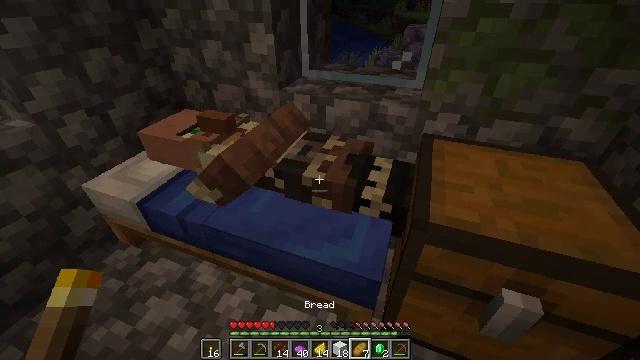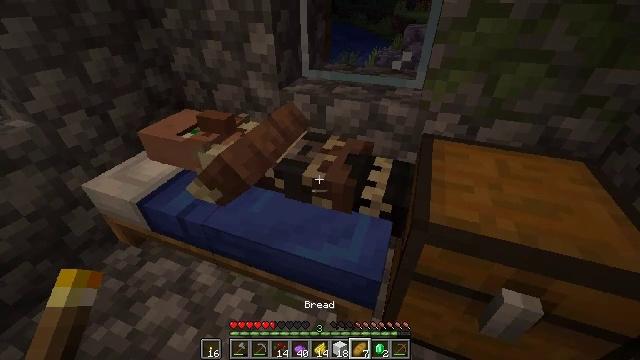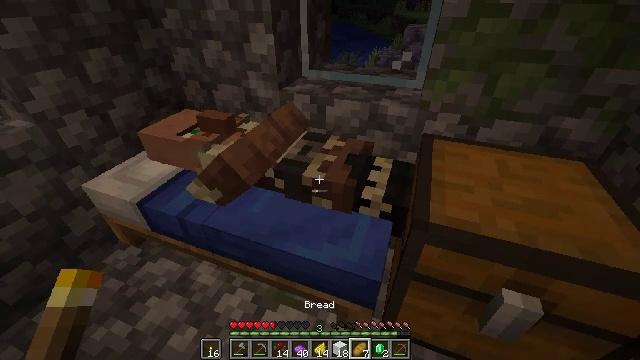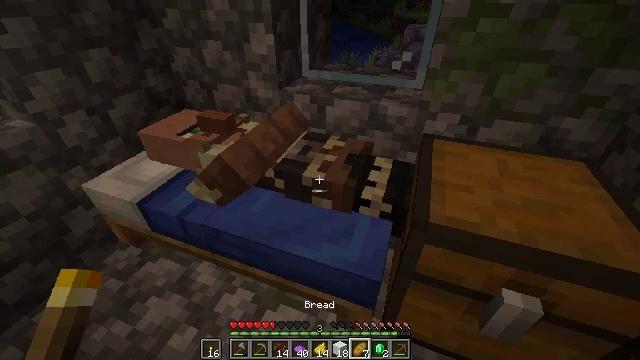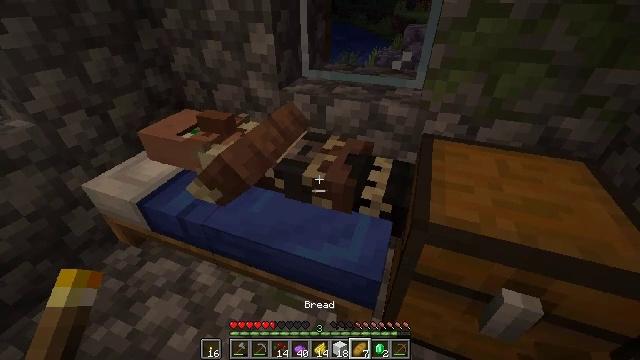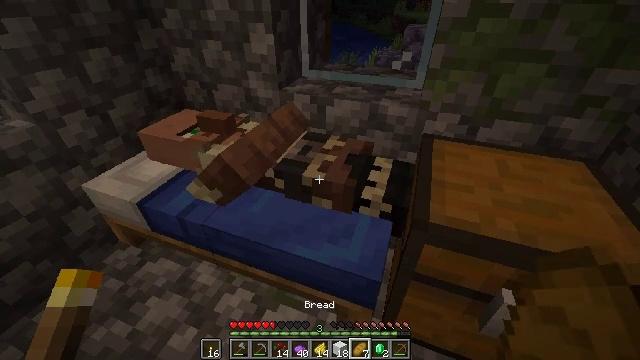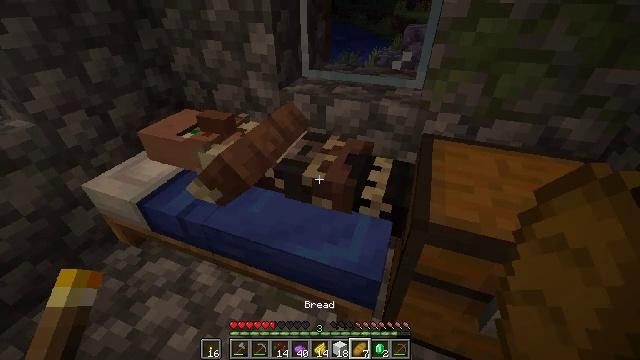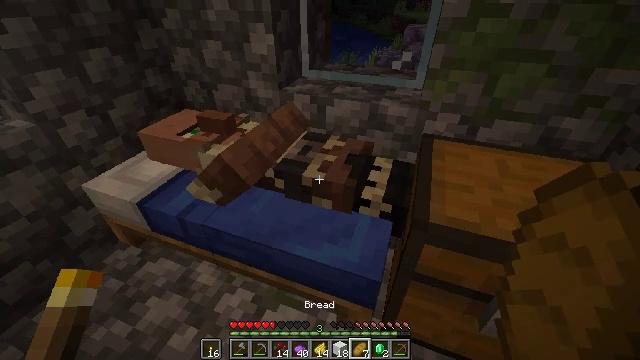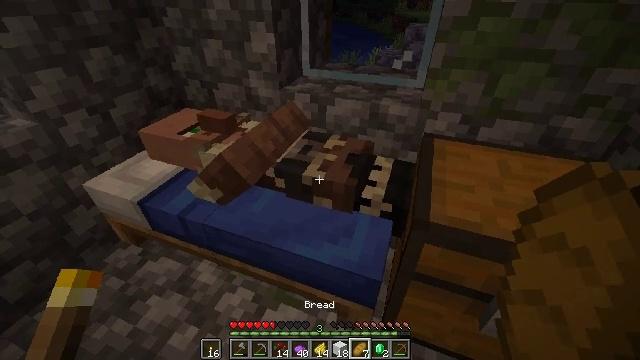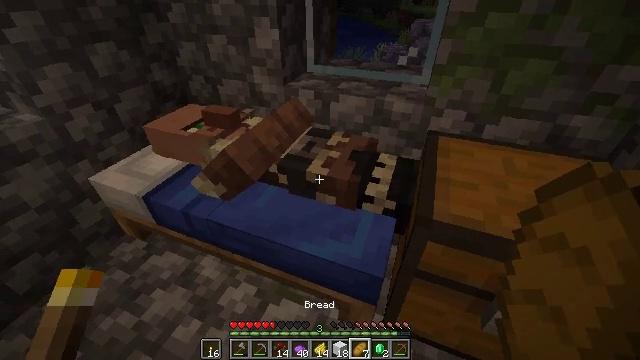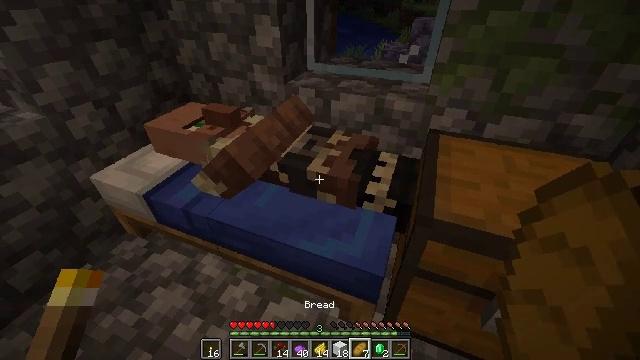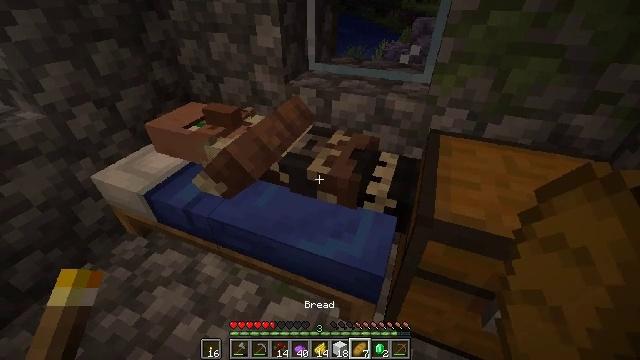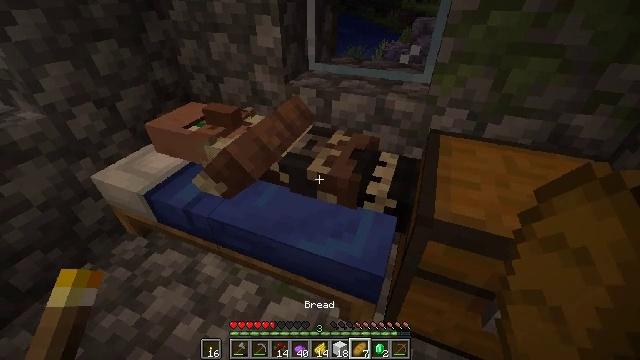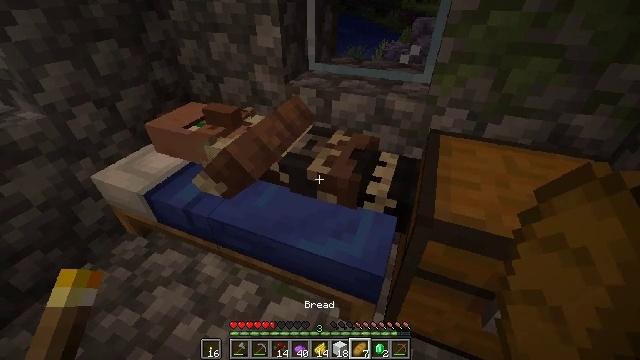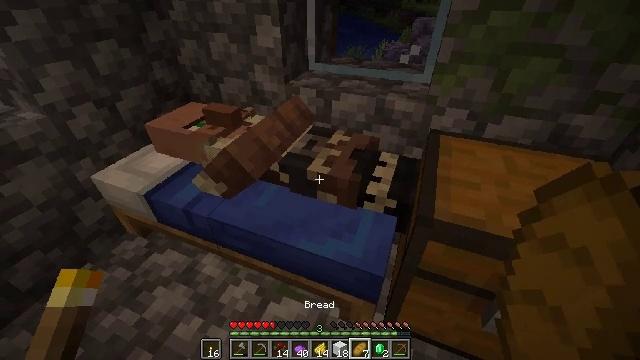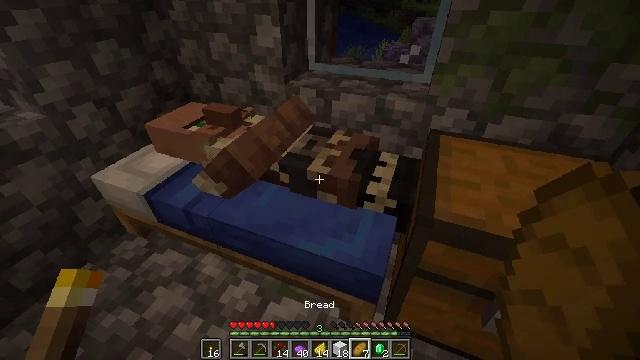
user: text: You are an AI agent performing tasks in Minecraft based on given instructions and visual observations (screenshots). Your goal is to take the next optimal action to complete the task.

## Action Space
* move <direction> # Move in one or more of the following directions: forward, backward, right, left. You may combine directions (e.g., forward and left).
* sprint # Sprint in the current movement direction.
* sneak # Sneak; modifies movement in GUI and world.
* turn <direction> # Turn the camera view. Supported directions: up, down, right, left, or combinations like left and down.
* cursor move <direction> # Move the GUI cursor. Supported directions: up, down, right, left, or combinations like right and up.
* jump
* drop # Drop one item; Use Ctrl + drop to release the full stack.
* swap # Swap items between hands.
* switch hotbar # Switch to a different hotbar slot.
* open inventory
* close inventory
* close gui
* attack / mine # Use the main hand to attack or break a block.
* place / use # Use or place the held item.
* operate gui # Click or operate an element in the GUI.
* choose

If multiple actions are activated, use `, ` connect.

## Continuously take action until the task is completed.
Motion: motion action
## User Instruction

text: Remove an emerald from the inventory.
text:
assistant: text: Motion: no_op
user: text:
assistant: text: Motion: no_op
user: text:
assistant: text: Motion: no_op
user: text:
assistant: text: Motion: no_op
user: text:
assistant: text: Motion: no_op
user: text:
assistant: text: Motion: no_op
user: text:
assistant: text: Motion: no_op
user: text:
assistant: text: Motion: no_op
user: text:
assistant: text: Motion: no_op
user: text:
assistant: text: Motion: no_op
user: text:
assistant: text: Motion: no_op
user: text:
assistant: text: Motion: no_op
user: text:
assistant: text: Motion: no_op
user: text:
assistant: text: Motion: no_op
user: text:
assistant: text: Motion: no_op
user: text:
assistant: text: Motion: no_op
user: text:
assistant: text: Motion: no_op
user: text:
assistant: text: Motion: no_op
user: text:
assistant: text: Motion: no_op
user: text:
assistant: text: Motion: no_op
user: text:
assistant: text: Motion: turn left
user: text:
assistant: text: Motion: turn left
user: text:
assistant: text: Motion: turn left
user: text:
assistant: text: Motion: turn left and up
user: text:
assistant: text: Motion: turn left
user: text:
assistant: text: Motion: no_op
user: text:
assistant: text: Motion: turn left
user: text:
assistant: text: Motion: turn left
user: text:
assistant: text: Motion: no_op
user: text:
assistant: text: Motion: drop